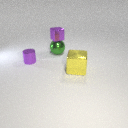
large yellow metal cube in front of small purple metal cylinder